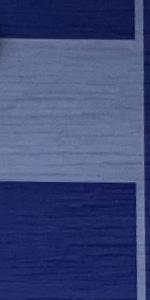
Label: Empty